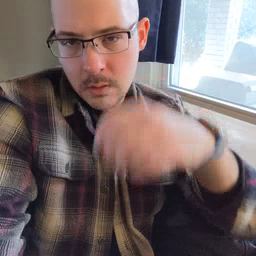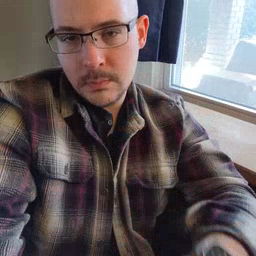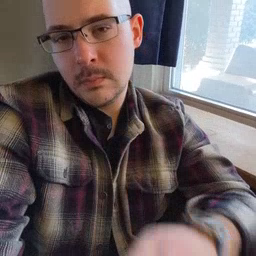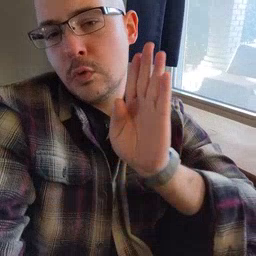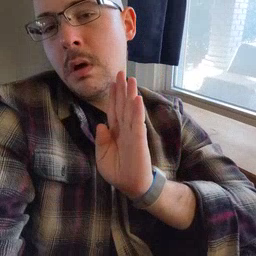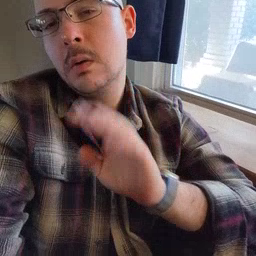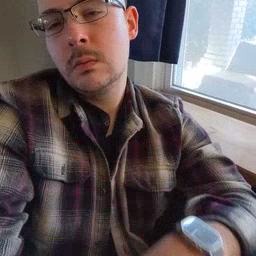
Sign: brown